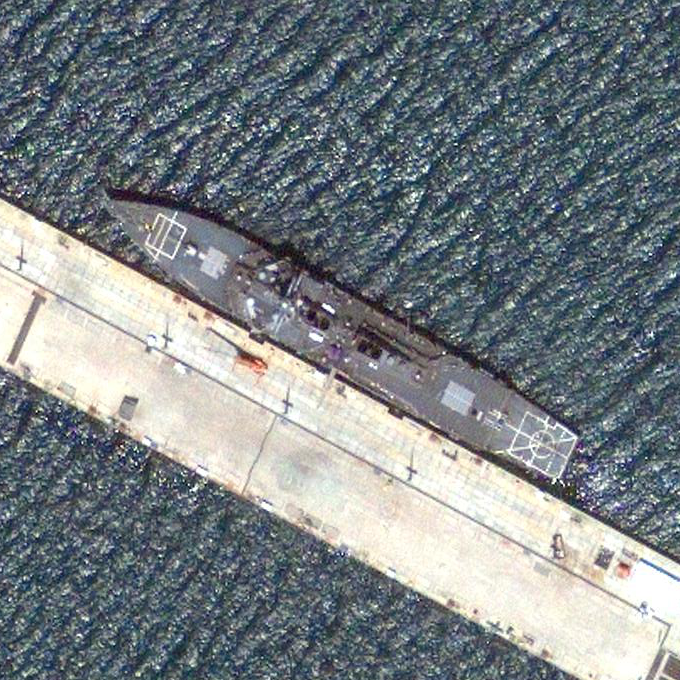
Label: destroyer